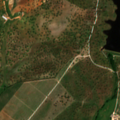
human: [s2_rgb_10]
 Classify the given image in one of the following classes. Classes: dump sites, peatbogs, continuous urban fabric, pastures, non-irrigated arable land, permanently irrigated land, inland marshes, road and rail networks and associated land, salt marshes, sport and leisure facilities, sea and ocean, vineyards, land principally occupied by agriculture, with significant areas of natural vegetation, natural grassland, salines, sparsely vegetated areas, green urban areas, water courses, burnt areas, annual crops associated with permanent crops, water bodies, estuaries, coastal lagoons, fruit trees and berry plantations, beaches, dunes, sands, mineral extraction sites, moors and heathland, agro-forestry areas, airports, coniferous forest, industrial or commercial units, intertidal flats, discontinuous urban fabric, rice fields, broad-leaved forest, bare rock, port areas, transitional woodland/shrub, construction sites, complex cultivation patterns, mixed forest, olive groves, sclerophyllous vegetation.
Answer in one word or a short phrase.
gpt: vineyards, agro-forestry areas